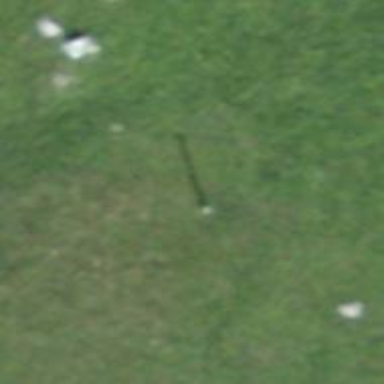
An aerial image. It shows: Utility pole in the area.